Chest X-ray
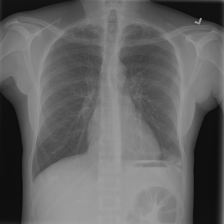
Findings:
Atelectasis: negative
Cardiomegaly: negative
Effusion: negative
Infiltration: positive
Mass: negative
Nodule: negative
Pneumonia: negative
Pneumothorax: negative
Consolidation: negative
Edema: negative
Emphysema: negative
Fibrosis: negative
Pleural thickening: negative
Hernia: negative